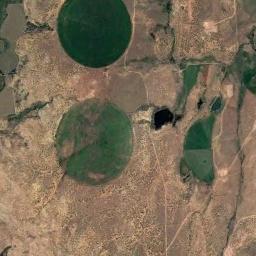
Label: circular_farmland